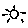
Label: sun